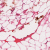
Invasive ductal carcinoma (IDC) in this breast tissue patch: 0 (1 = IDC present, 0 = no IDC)